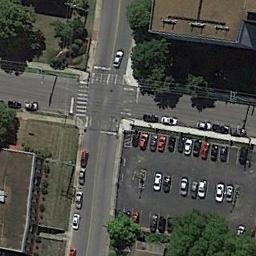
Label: intersection